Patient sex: M
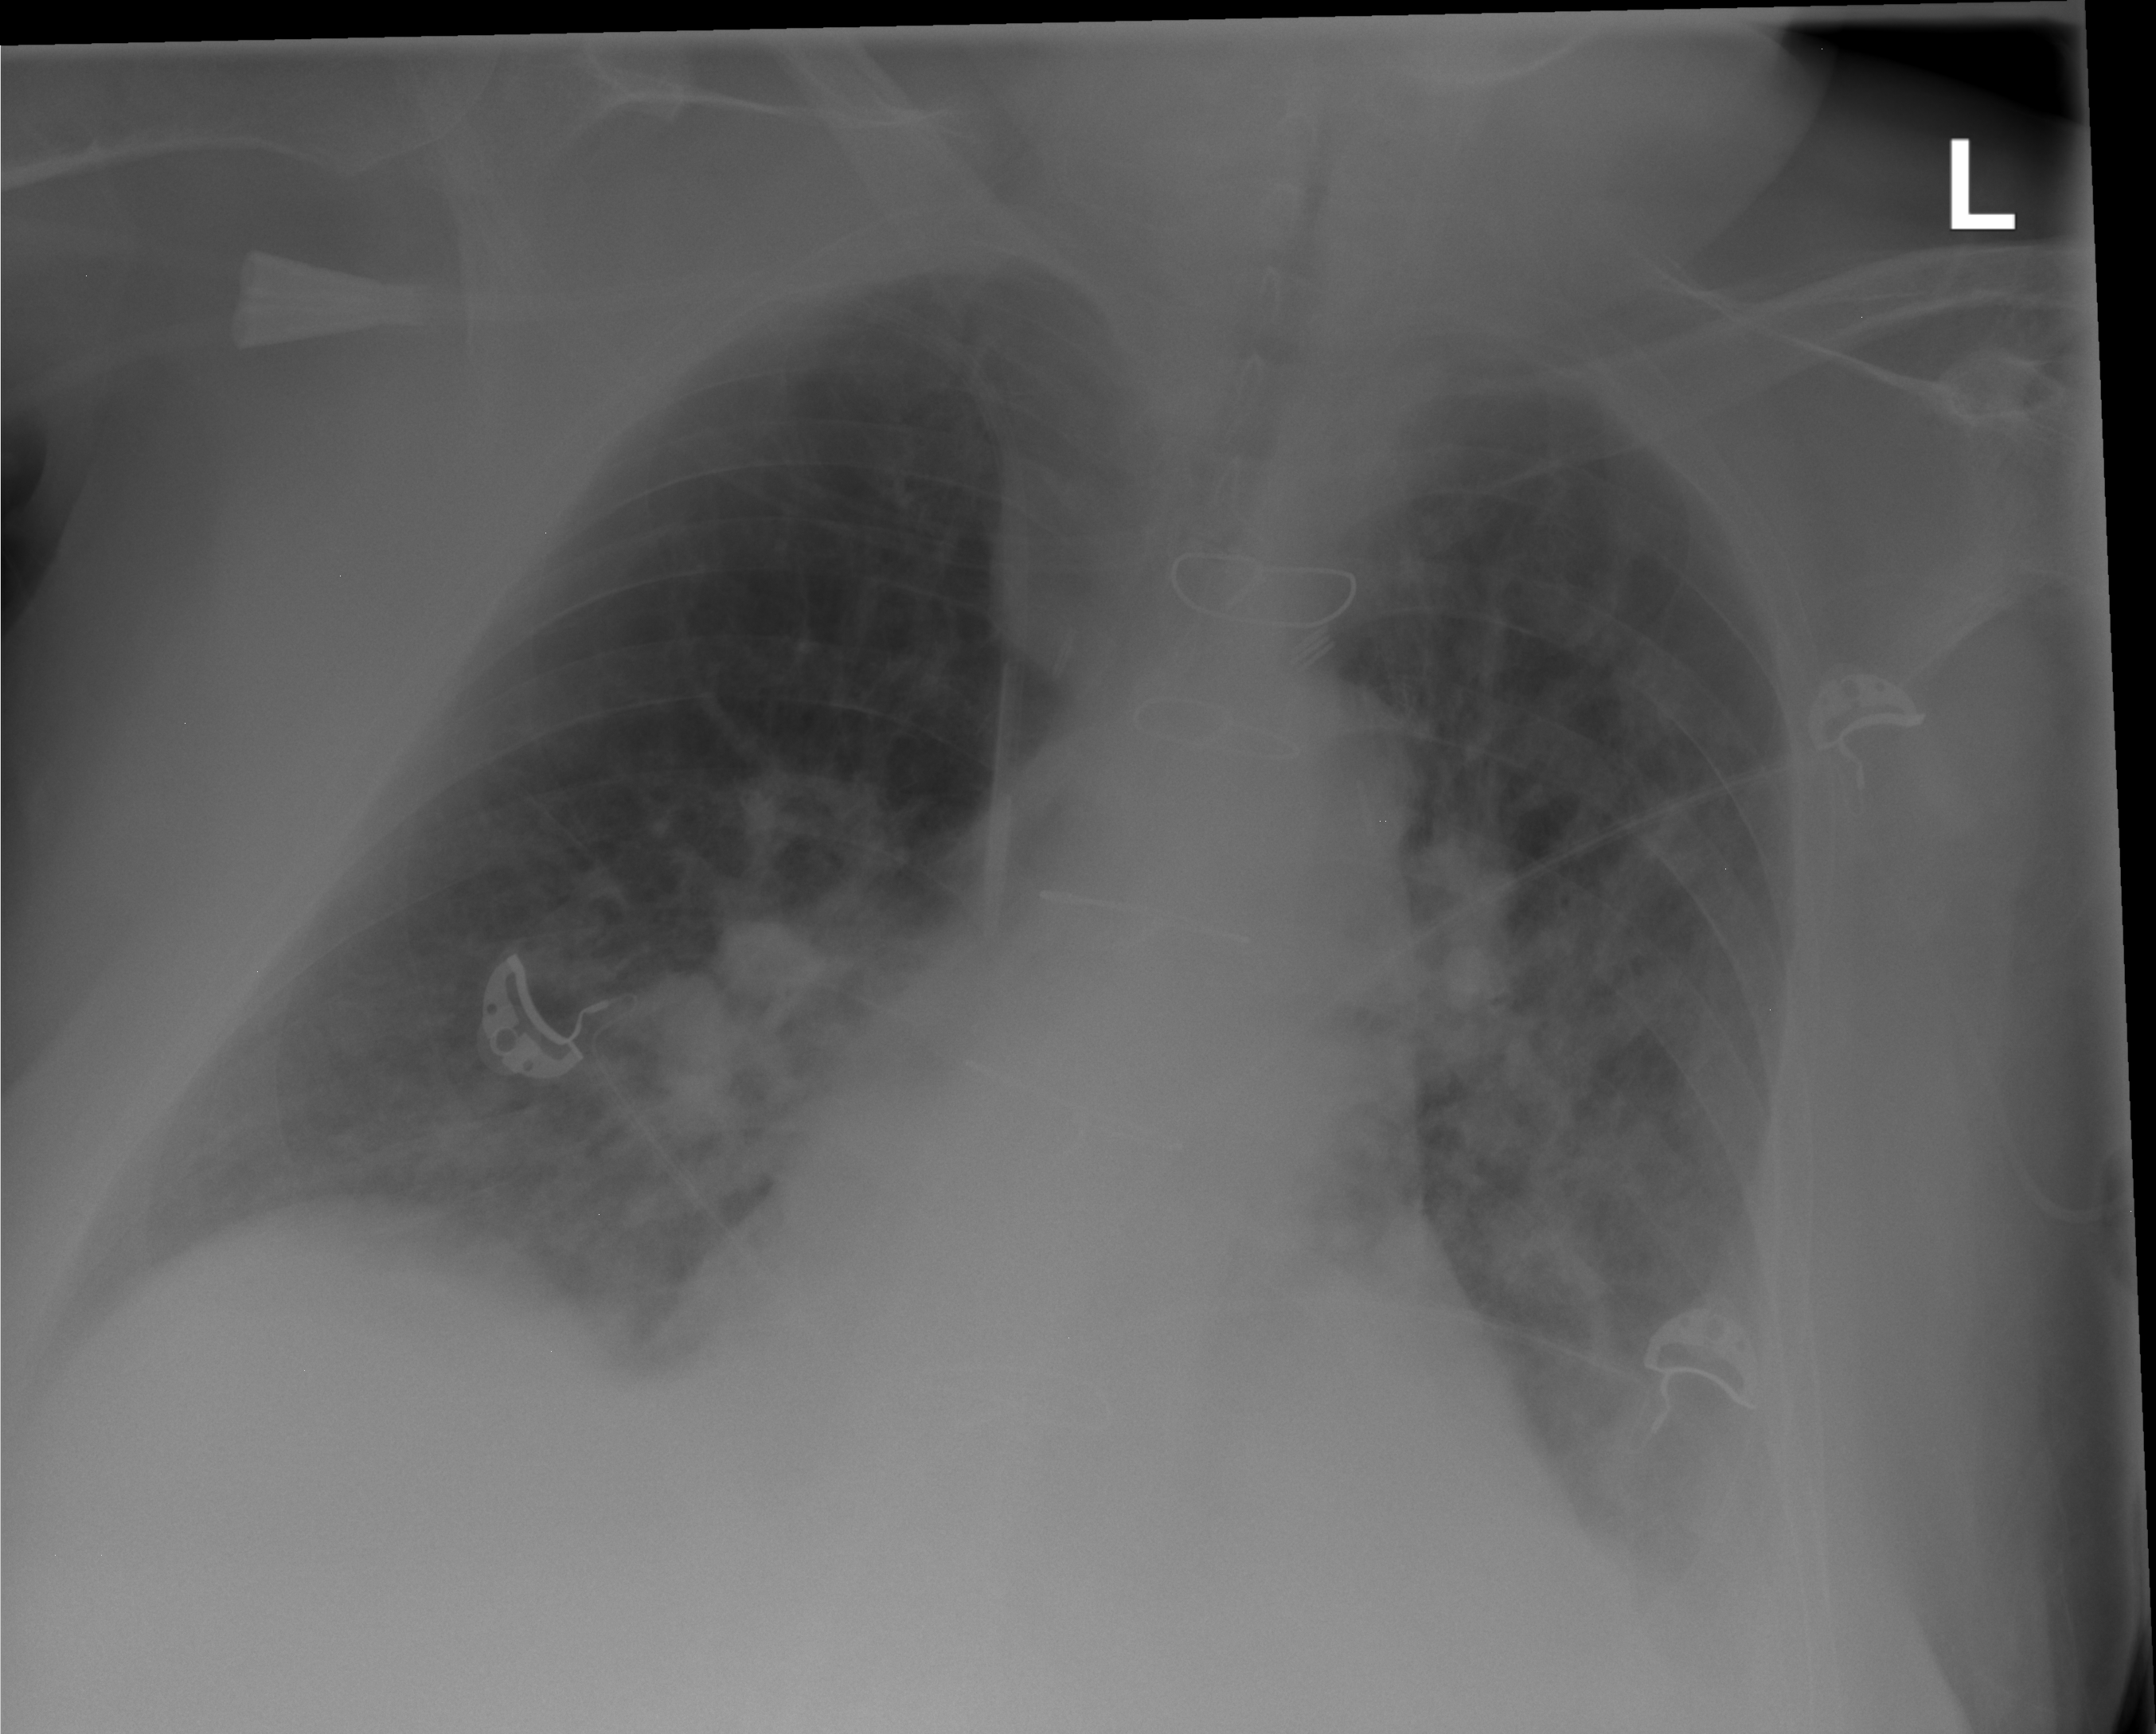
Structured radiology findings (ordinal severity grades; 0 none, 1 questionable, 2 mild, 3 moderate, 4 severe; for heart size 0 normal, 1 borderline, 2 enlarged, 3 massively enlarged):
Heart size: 2
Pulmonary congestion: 2
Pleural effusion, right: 0
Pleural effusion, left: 2
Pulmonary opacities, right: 2
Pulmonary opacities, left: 2
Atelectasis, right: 1
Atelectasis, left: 2